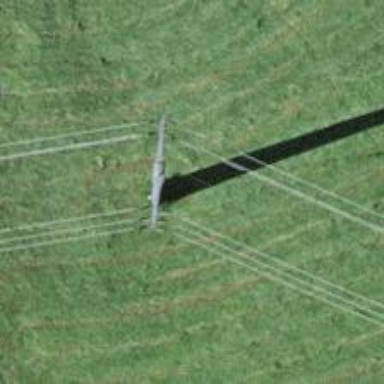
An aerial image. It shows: Concrete power pole.